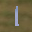
Label: 1